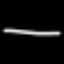
Label: line